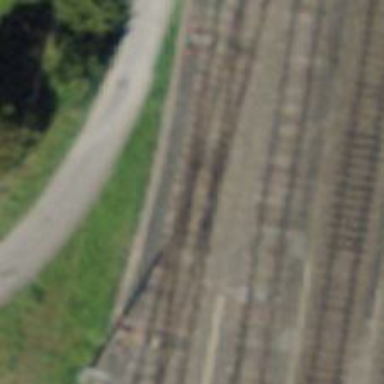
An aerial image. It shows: Railway yard with single rail track. The electrified track has contact line for power supply.